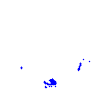
Particle: electron